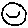
Label: smiley face